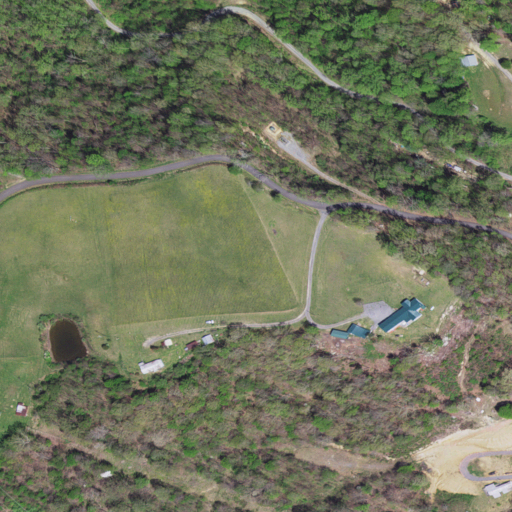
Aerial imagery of ridge(s) in Virginia named Sutherland Ridge containing deciduous forest, pasture, open development, low intensity development, and medium intensity development